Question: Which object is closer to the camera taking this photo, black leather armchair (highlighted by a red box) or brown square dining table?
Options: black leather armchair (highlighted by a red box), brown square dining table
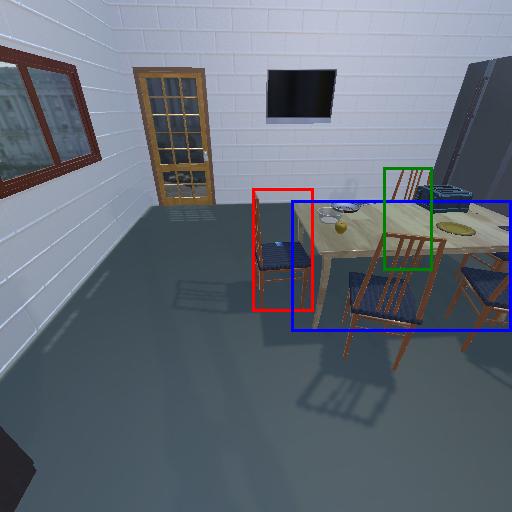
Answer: black leather armchair (highlighted by a red box)